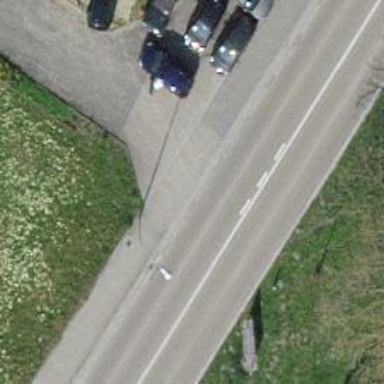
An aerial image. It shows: Road with sidewalk available for pedestrians.